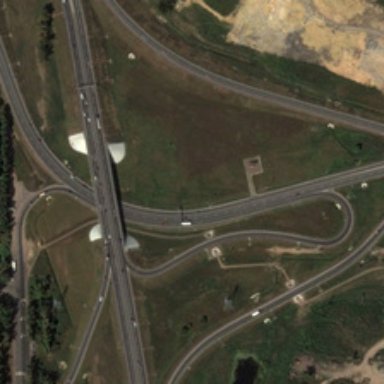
Some green trees are near a viaduct with some cars running .